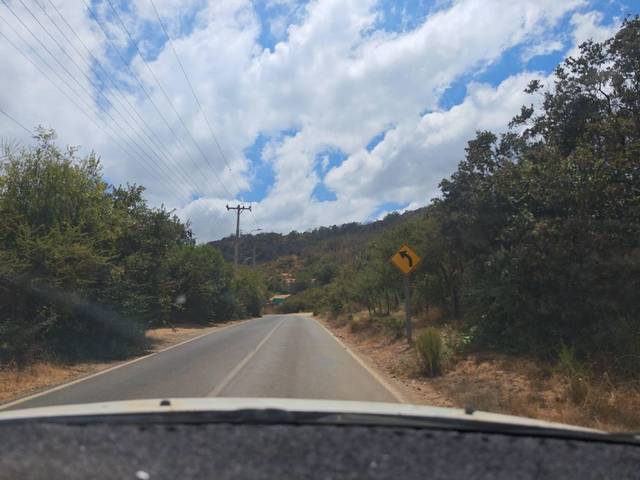
Region: Chile
Coordinates: -33.096, -71.213